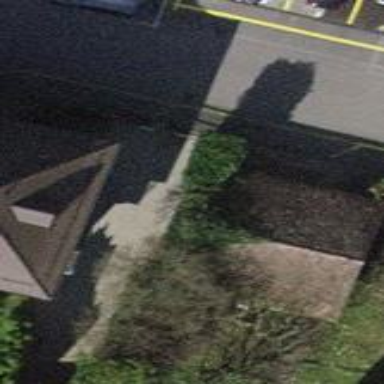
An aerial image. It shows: Group of garages.